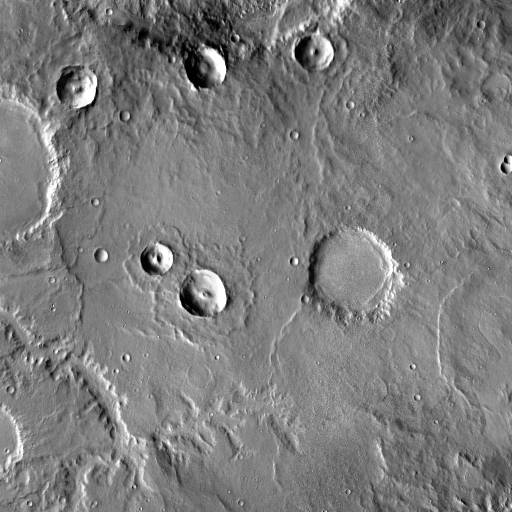
Crater classes present: Background, Other, Layered, Buried